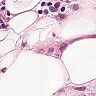
Metastatic tissue present: yes